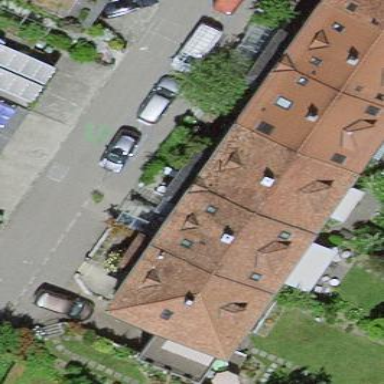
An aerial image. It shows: Residential building with maroon roof made of roof tiles.